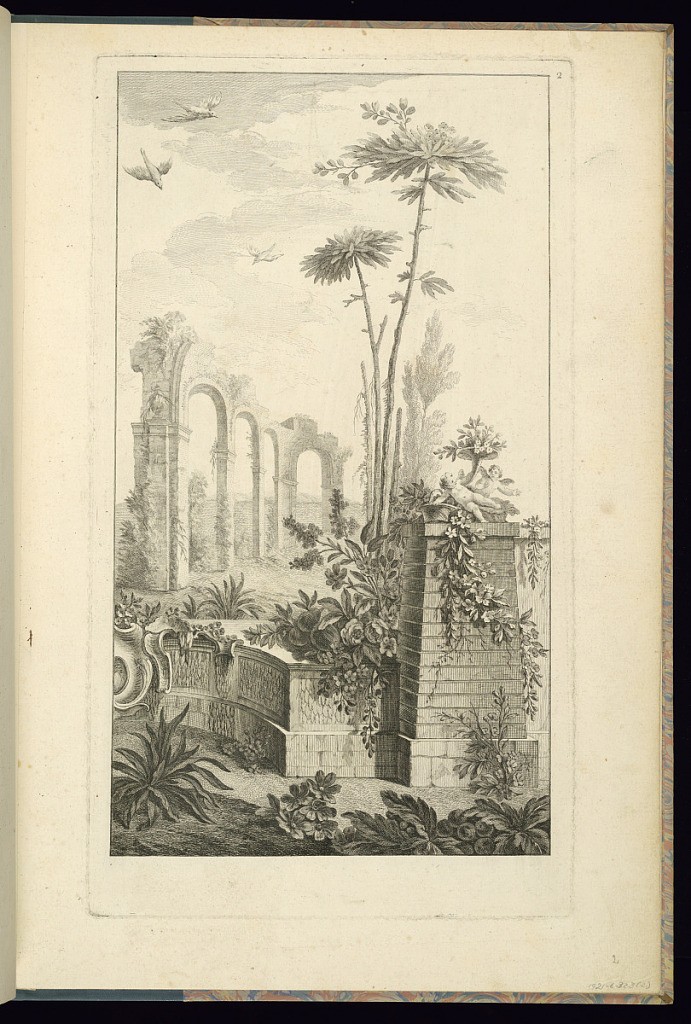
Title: Design for a Fantastical Landscape
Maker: Maurice Jacques, French, ca. 1712–1784
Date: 1756
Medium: Etching and engraving on laid paper
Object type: Print
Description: A design for a fantastical landscape from a suite of six. In the background, trees and an aqueduct in ruin and overgrown with foliage, with birds flying in the sky. In the foreground a carved ornamental garden structure with rocaille motifs, flowers, and foliage. On the end plinth, two winged putti, with a basket of flowers. The plate is numbered.